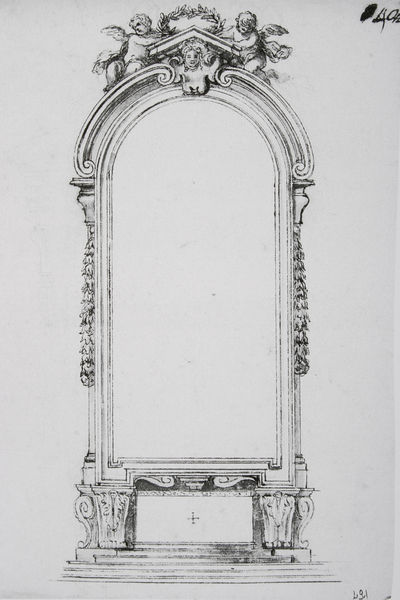
Titel: Entwurf für den Hochaltar in S. Ivo alla Sapienza, Rom
Künstler: Pietro da Cortona
Standort: Rom
Institution: Archivio di Stato
Schlagwörter: blätter, feder, flügel, kopf, nackt, weiß, ausschnitt, blumen, fenster, frankreich, frau, glas, grau, holz, profil, schwarz, skizze, tisch, zeichnung, dach, muster, ornament, architektur, barock, gefieder, rahmen, sockel, signatur, spiegel, feld, boden, gold, kind, rokkoko, blatt, girlande, rokoko, kinder, oval, rund, engel, putte, putto, ranken, relief, füße, schrift, bilderrahmen, papier, bogen, studie, giebel, grafik, graphik, linien, rand, rundbogen, treppe, treppen, thron, tafel, detail, symmetrie, büste, floral, ornamente, verzierung, stuck, stufe, stufen, podest, schriftzeichen, tor, wei, fuss, eckig, kreuz, denkmal, umrahmung, radierung, stich, bleistift, entwurf, kranz, lorbeer, lorbeerkranz, altar, kapitelle, ranke, schnitzerei, girlanden, verziert, halbrund, dreiecksgiebel, sims, toilette, schnörkel, gesims, skulpturen, efeu, voluten, zahl, antik, baldachin, plan, konsolen, konsole, volute, kränze, rokokko, zierde, schnecken, putten, putti, abgerundet, fassung, siegeskranz, aufriss, achitektur, festons, schwarzwei, schrifttafel, gebrochen, verziehrungen, plus, wandvorlage, lohrbeerkranz, frauenkopf, bandelwerk, geisms, bohrn, hohlspiegel, sockel schublade, toillettentisch, spielgel, t, 40, 1770, bogen#kranz, rennesance, kunsthandewerk, ganzkörperspiegel, runder spiegel